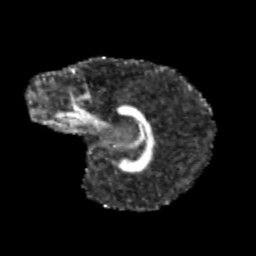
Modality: FA
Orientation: sagittal
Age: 9
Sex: female
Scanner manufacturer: siemens
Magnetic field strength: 3 T
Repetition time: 3.8 s
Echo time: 0.07 s